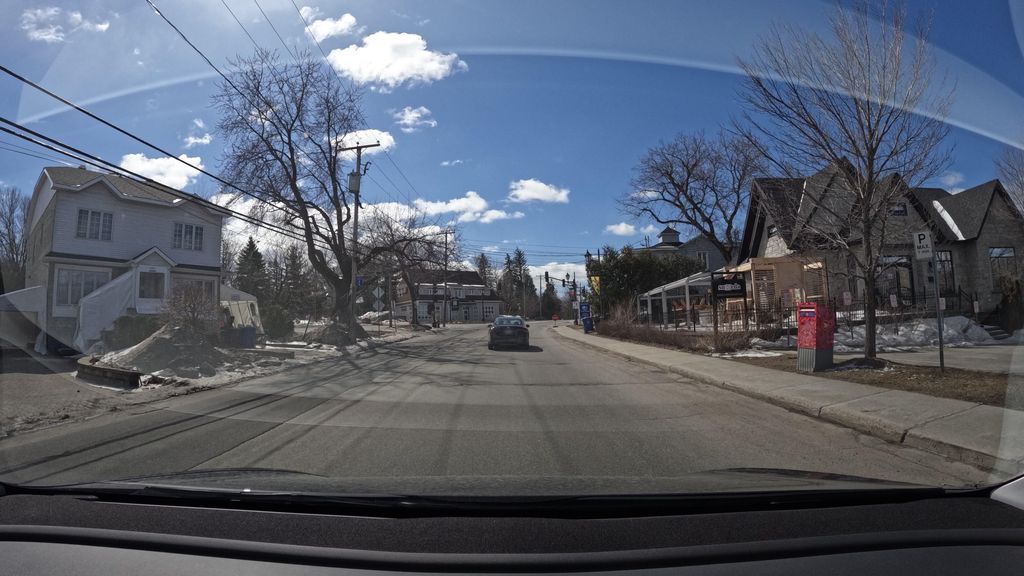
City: montreal